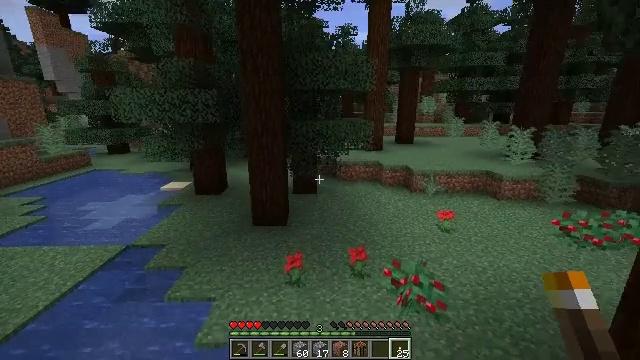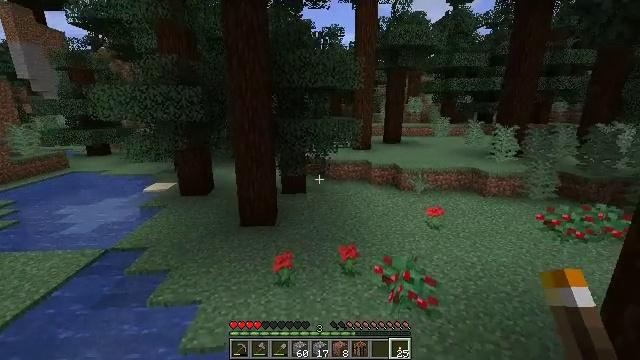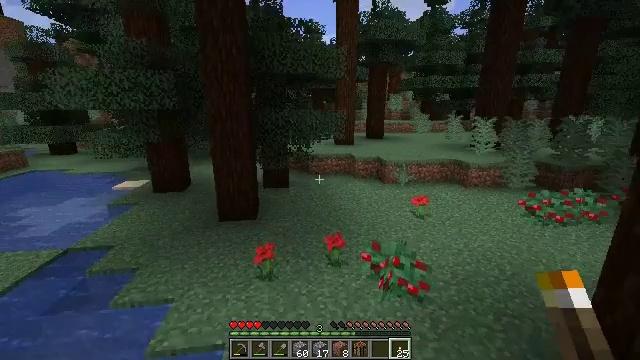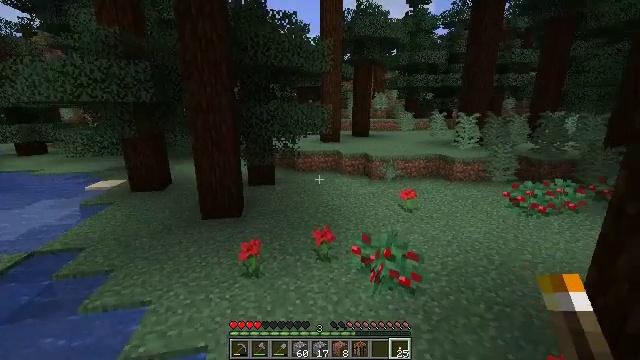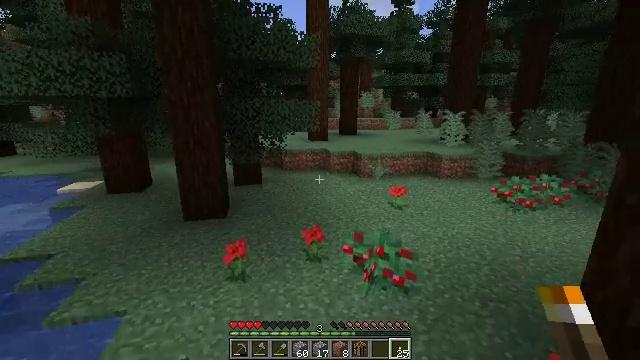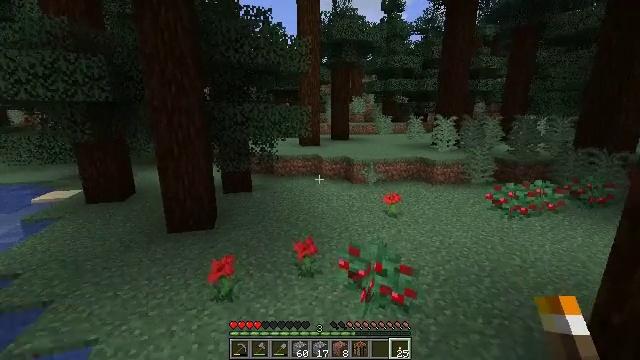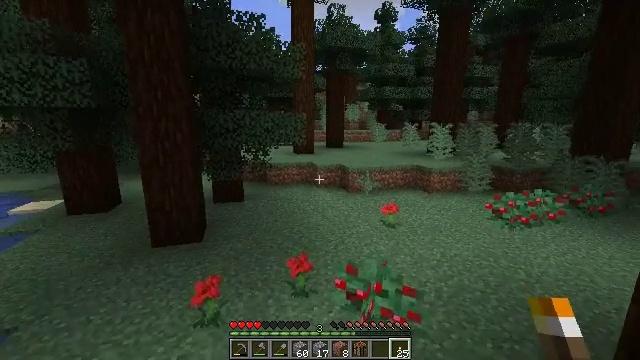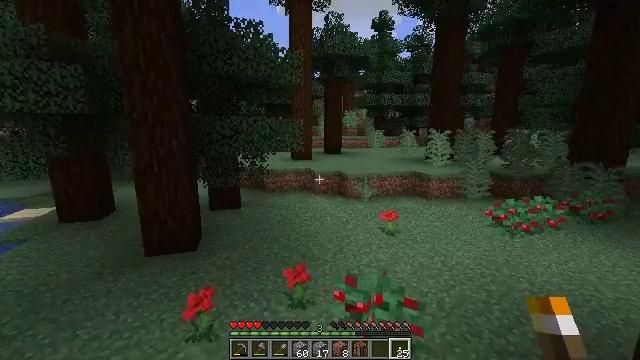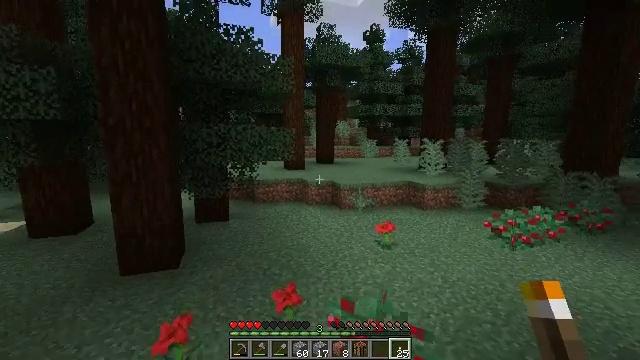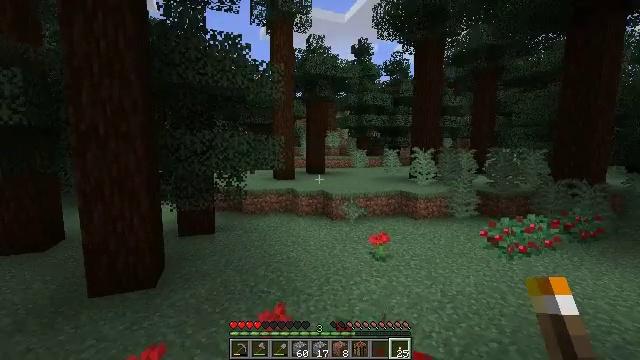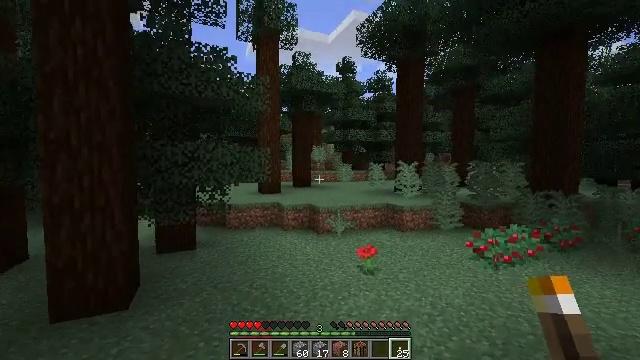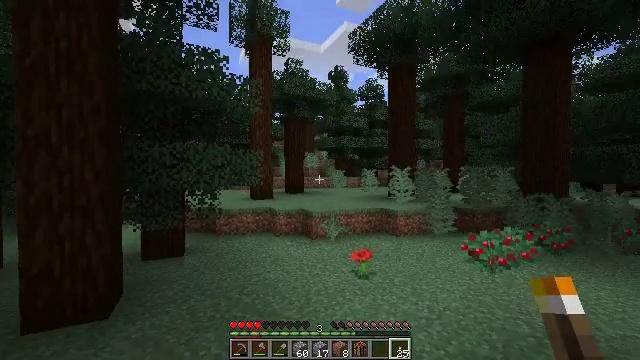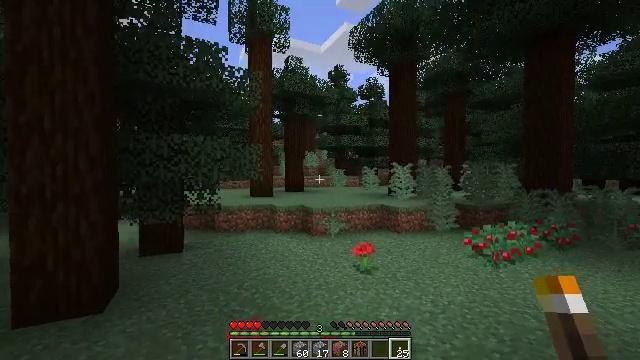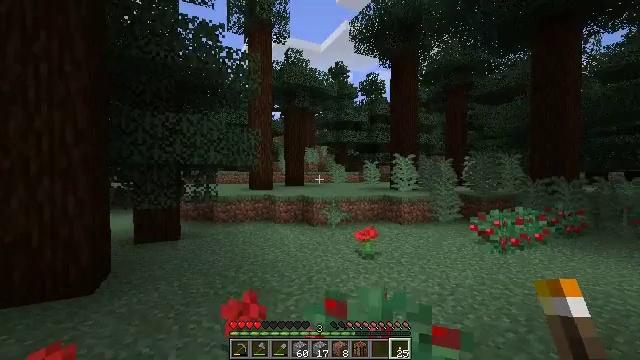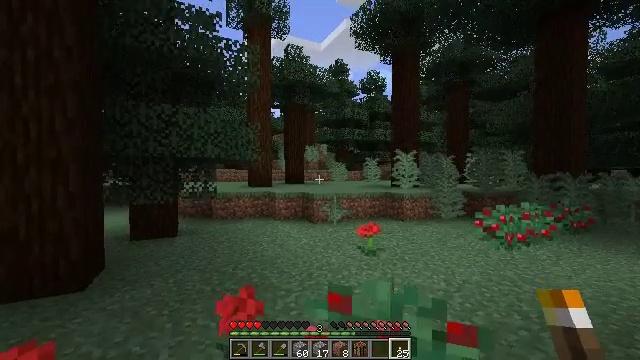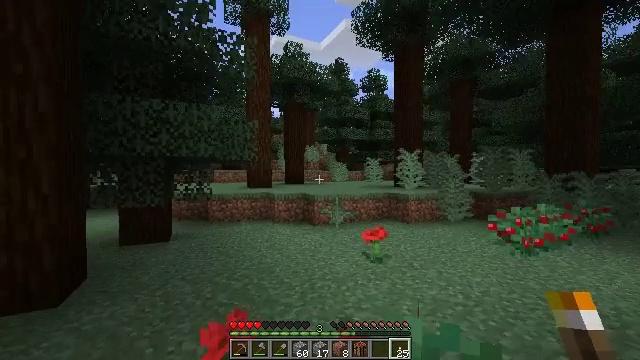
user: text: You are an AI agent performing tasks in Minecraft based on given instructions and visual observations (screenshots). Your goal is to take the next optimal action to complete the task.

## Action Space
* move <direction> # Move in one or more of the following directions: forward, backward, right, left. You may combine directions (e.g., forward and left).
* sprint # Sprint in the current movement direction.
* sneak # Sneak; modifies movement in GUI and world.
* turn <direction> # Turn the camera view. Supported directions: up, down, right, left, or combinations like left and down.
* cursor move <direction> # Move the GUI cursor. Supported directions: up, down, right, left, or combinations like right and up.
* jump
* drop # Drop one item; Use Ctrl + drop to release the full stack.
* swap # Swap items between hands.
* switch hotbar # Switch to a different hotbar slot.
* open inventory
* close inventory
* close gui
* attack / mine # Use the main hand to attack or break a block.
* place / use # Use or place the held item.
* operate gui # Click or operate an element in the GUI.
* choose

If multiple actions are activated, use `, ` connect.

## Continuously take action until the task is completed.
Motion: motion action
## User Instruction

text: Fish and kill the salmon.
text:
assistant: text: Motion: move forward, turn right
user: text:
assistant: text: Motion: move forward, turn right
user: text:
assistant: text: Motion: move forward, turn right
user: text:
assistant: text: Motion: move forward, turn right
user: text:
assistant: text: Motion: move forward, turn right and up
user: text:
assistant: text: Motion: move forward, turn right and up
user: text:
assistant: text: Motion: move forward, turn up
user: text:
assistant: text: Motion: move forward, turn right and up
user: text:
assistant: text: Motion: move forward, turn right and up
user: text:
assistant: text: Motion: move forward, turn right and up
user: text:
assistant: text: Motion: move forward, turn right and up
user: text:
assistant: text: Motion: move forward
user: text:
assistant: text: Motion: move forward
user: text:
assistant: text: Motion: move forward
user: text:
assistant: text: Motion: move forward
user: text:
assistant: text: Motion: move forward
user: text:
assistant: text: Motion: move forward
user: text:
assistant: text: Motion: move forward
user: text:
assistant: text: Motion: move forward
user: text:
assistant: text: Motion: move forward
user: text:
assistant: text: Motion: move forward
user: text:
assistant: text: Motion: move forward
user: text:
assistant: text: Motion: move forward
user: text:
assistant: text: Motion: move forward
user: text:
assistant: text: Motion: move forward
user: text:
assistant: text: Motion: move forward
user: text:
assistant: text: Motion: move forward
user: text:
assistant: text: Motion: move forward
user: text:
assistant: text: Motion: move forward
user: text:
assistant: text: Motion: move forward